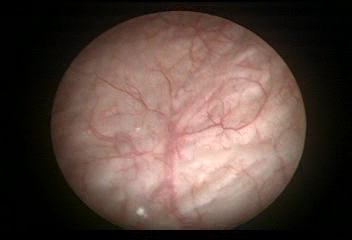
Modality: WLC
Class: Normal mucosa
Bladder cancer association: No